Aerial crown-view tile of a tropical tree (Barro Colorado Island, Panama), acquired 20240611:
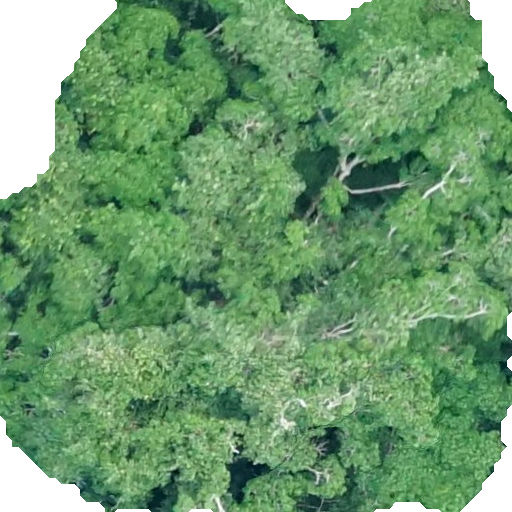
Species: Hura crepitans
GBIF accepted scientific name: Hura crepitans
Crown area: 401.277 m²